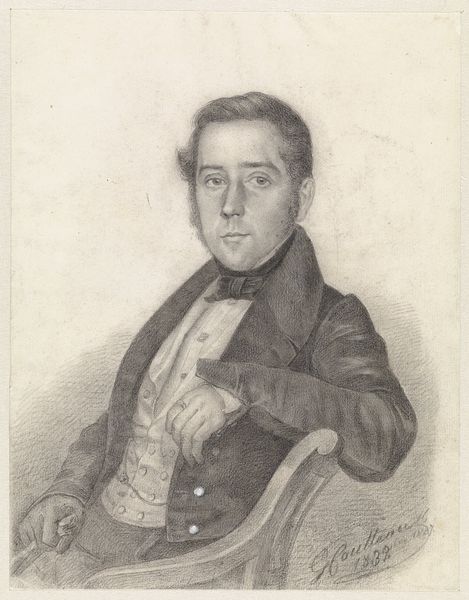
Titel: Portret van een zittende heer
Künstler: G. Coutteau
Standort: Amsterdam
Institution: Rijksmuseum
Schlagwörter: homme, assis, chaise, jeune, visage, assise, anneau, assit, hommrd, ado